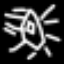
Label: diamond